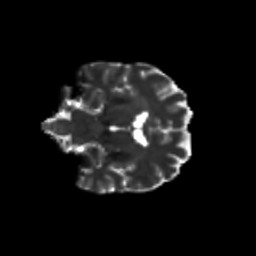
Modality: T2w
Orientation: coronal
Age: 44
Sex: male
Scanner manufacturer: siemens
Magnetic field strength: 3 T
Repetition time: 8.6 s
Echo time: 0.095 s